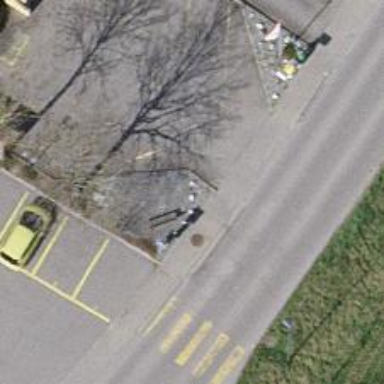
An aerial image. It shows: Bus stop along the road.